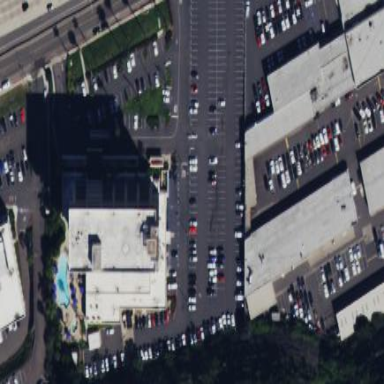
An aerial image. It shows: Commercial building.